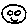
Label: smiley face